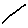
Label: line